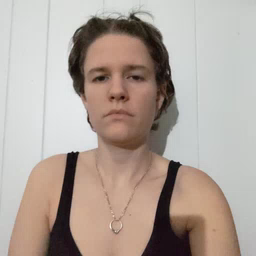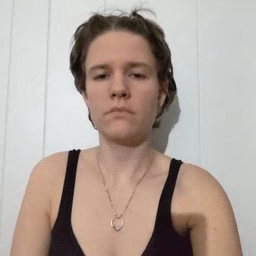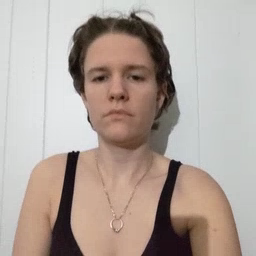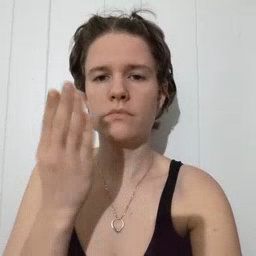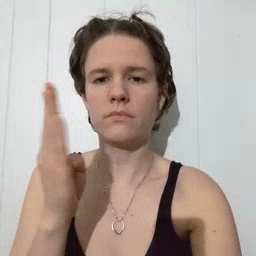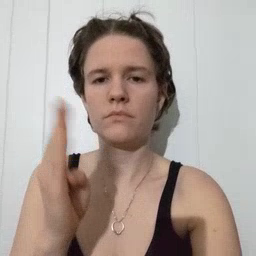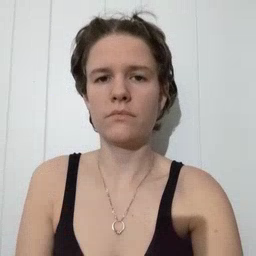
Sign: blue